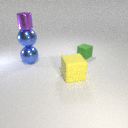
large blue metal sphere below small purple metal cylinder